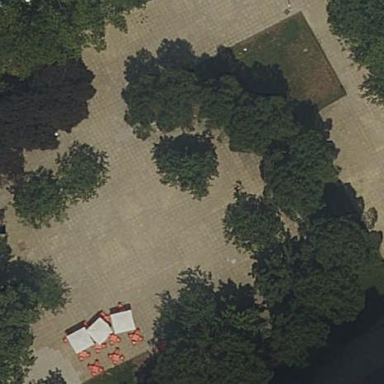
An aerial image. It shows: Lovely park for leisure and relaxation.